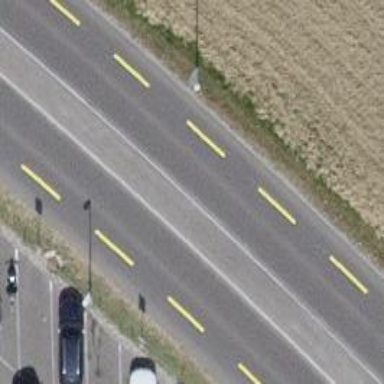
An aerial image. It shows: Asphalt road with primary level and exclusive cycle lane.